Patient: sex M, age 57
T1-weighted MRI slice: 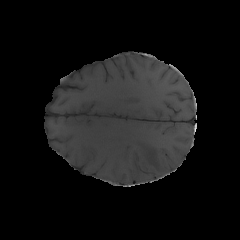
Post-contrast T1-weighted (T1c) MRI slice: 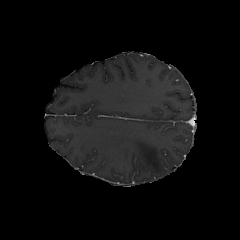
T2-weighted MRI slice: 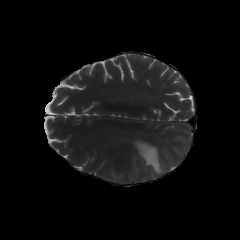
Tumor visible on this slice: yes
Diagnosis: Glioblastoma, IDH-wildtype
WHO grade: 4